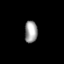
Tissue: prostate
Cell type: NK cells
Senescence score: 0.6941
Nuclear area (px): 274
Mean DAPI intensity: 157.296